Question: I have drupal site which has content in Catalan language.
The content has special characters and symbols which are showing up in square shapes instead of exact characters or symbols in IE alone ,where are as in other browsers its working fine.
This is the char-set which i am using
'''
'Content-Type', 'text/html; charset=ISO-8859-1,utf-8'
'''
This works in all browsers except IE. I have attached the image over here.

Parent of this question is <URL>
Any help will be really appreciated.Thanks in advance.
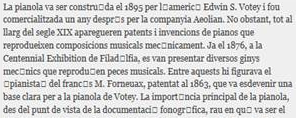
Answer: The 'charset' parameter value must be a single name of an encoding, not a list. Apparently what happens is that some browsers use just the first part of the value whereas IE tries to match the entire value against a set of encoding names.
Most probably the document is actually iso-8859-1 or windows-1252 encoded, you should change the HTTP header to
'''
Content-Type: text/html; charset=windows-1252
'''
Alternatively, and better in the long run, change the actual encoding to UTF-8 and the header to
'''
Content-Type: text/html; charset=utf-8
'''